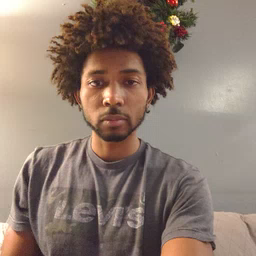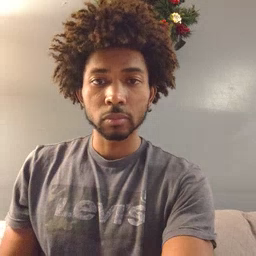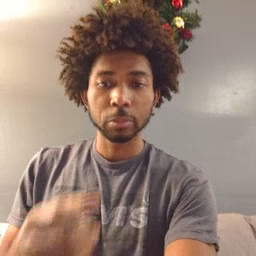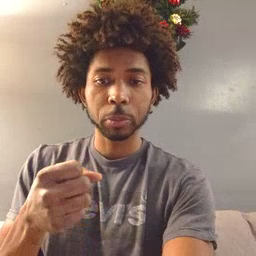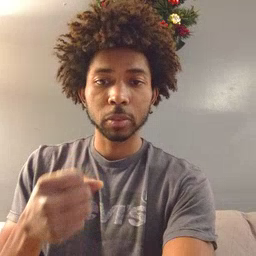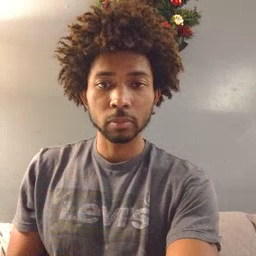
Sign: milk